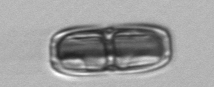
Label: Ephemera